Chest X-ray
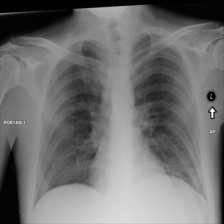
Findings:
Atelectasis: negative
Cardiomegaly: negative
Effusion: negative
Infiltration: negative
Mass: negative
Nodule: negative
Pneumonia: negative
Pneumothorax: negative
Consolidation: negative
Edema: negative
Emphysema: negative
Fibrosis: negative
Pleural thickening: negative
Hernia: negative